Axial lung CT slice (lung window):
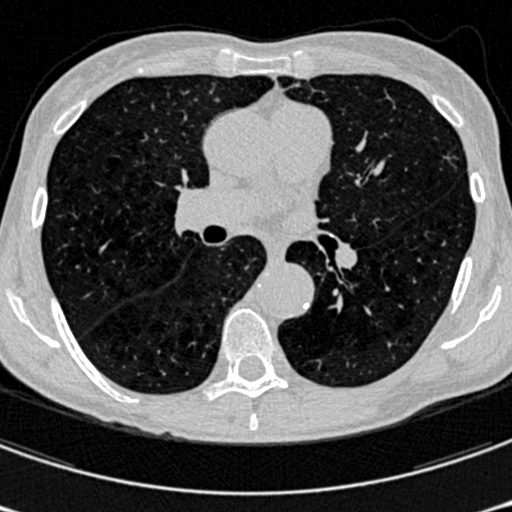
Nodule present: no